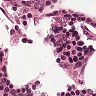
Metastatic tissue present: no